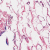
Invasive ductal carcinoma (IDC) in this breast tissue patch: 0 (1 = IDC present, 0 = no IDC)